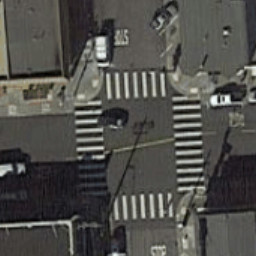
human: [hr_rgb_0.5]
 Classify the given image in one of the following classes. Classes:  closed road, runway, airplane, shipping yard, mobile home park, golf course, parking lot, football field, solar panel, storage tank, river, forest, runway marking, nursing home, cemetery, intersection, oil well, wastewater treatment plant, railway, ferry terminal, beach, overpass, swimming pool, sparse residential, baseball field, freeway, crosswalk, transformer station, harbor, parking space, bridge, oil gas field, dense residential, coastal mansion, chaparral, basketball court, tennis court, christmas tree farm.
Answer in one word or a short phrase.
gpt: crosswalk